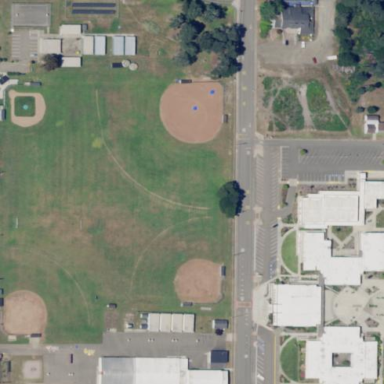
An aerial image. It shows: Baseball pitch for leisure land.